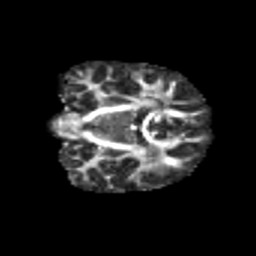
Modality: FA
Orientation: coronal
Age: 13
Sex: female
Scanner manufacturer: siemens
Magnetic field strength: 3 T
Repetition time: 3.8 s
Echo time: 0.07 s